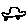
Label: car